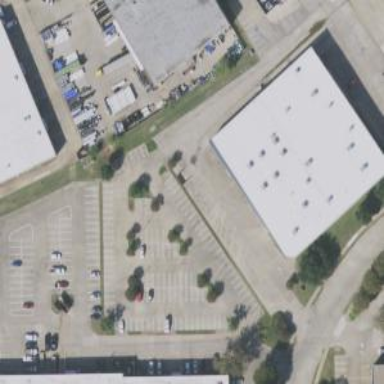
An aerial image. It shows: Commercial building.